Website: lowes
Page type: billing-address
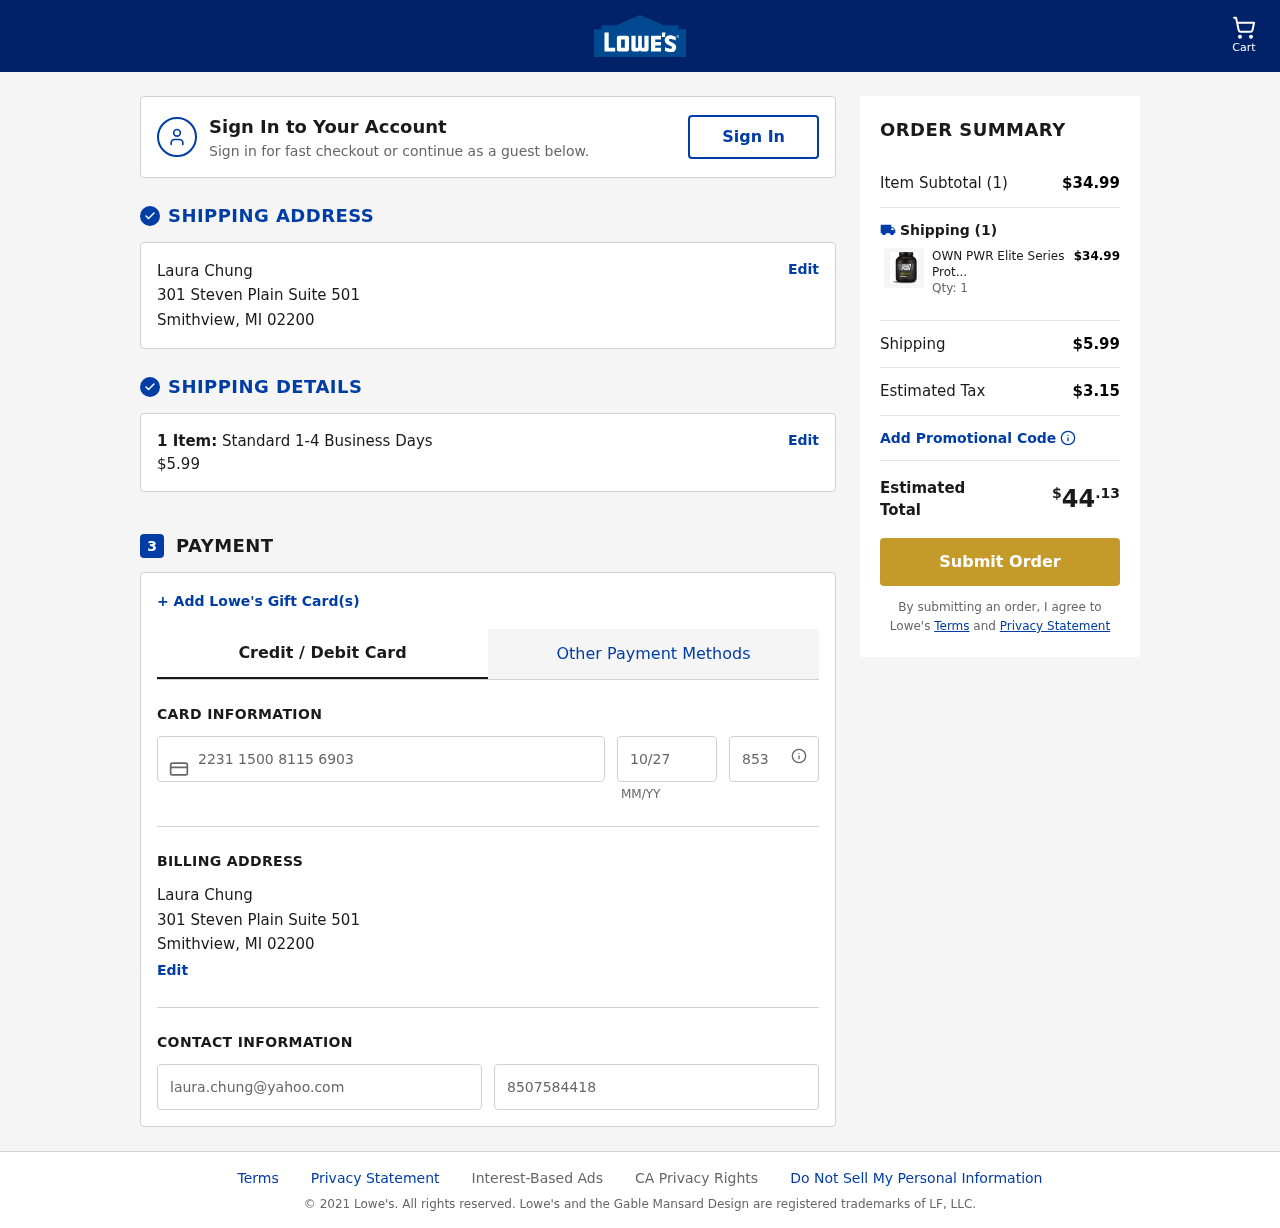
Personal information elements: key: PII_CARD_CVV
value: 853
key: PII_CARD_EXPIRY
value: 10/27
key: PII_CARD_NUMBER
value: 2231 1500 8115 6903
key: PII_CITY
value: Smithview
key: PII_EMAIL
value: laura.chung@yahoo.com
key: PII_FULLNAME
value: Laura Chung
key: PII_PHONE
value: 8507584418
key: PII_POSTCODE
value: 02200
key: PII_STATE_ABBR
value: MI
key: PII_STREET
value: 301 Steven Plain Suite 501
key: PII_FULLNAME2
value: Laura Chung
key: PII_STREET2
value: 301 Steven Plain Suite 501
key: PII_CITY2
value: Smithview
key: PII_STATE_ABBR2
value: MI
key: PII_POSTCODE2
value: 02200
Product elements: key: PRODUCT1_NAME
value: OWN PWR Elite Series Protein Powder, Vanilla Ice Cream, 5 lb, Protein Blend (Whey Isolate, Milk Isol
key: PRODUCT1_PRICE
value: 34.99
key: PRODUCT1_QUANTITY
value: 1
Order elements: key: ORDER_NUM_ITEMS
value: Cart
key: ORDER_NUM_ITEMS
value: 1 Item:
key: ORDER_NUM_ITEMS
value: Item Subtotal (1)
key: ORDER_SHIPPING_COST
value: $5.99
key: ORDER_SUBTOTAL
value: $34.99
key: ORDER_TAX
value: $3.15
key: ORDER_TOTAL
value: $44.13